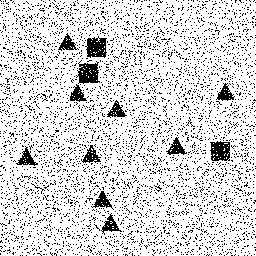
Squares: 3
Triangles: 9
Stars: 0
Total shapes: 12